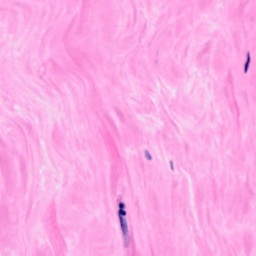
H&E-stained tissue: Breast